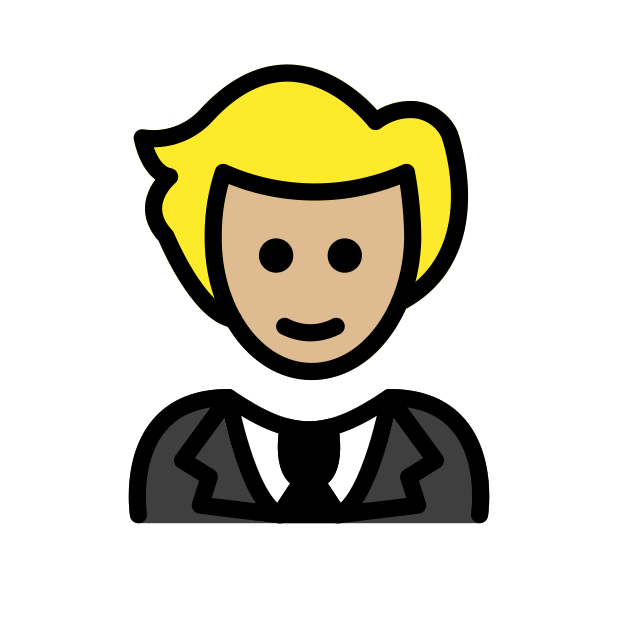
person in tuxedo: medium-light skin tone